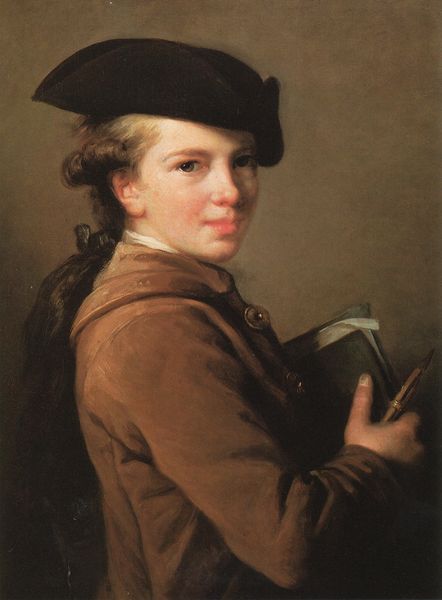
Titel: Étienne Vigée (The artist's brother)
Künstler: Élisabeth Vigée Le Brun
Standort: Saint Louis (Missouri)
Institution: The Saint Louis Art Museum
Schlagwörter: blätter, feder, gemälde, hand, mann, schatten, ocker, braun, daumen, finger, frankreich, frau, haar, hell, hintergrund, hut, licht, mund, nase, ohr, profil, schwarz, stirn, weiss, blick, rot, malerei, schleife, anzug, blond, jacke, jung, kappe, mütze, arm, augen, falten, federn, gesicht, halten, kragen, lang, stehen, ärmel, bildnis, holland, niederlande, portrait, porträt, auge, haare, halbfigur, mantel, kind, england, gainsborough, kinn, knopf, lippen, locke, locken, ohren, rosa, schulter, perücke, kopfbedeckung, lächeln, wangen, papier, unterlagen, schule, ausdruck, matt, hands, hat, oil, red, soldier, white, tafel, black, dark, dark hair, face, hair, nose, old, painting, wall, woman, yellow, zopf, riemen, brauen, seitenansicht, thomas, oil painting, pink, brown, dreiviertelansicht, junge, teint, knöpfe, dreiviertelprofil, ton in ton, knabe, buch, zettel, strahlen, jugend, dreiviertel, portait, seite, bleistift, dreispitz, chardin, tasche, pinsel, stift, heft, jüngling, profile, junger mann, halbprofil, männlich, halbporträt, student, zeichnen, dreiviertelporträt, schreiben, lässig, man, skin, brauntöne, leder, ear, girl, head, orange, young, mappe, boy, child, eyes, male, prince, ribbon, gurt, america, light, side, mild, schreiber, paper, schüler, kladde, schüchtern, griffel, nasenspitze, röte, gaze, look, klassik, color, shadow, brow, chin, coat, mouth, realism, buttons, sketch, tail, french, knick, books, curls, jacket, pen, quill, smile, youth, englisch, curl, british, papers, pferdeschwanz, kapuze, person, umdrehung, zupf, jugendlich, human, royal, zeichenstift, cheeks, pose, art, artist, school, study, pencil, constable, english, draw, eye, rose, american, fingers, book, learn, learning, brush, figure, lips, long, long hair, shade, paint, cheek, eyebrows, eat, daumenfinger, de la tour, füller, halbpoträt, hefter, kufgelschreiber, kunstschüler, la tour, langhaar, malstift, mante, mädchen, rever, reynolds, schulterstueck, zutraulich, masculine, vermeer, langes haar, academic, plain, forehead, son, hold, button, scholar, dreieckshut, kut, blonde, wig, glare, boring, schoolboy, lächlen, handsome, grand tour, class, european, colony, holding, greuze, right, aristocrat, brunette, 18th century, frisusr, portret, boy olding book, boy holding book, brows, whipper snapper, notebook, antebellum, tri corner hat, pony tail, mozart, blatt, pupil, sketchbook, paintbrush, guy, nails, browns, diary, thumb, 1800s, lesson, brown eyes, 17th century, classicst, colonies, rosey cheeks, pens, paintbrushes, hair tie, boat hat, pink lips, tricorn, bou, pubescent, satchel, brown coat, three quarter, sceptic, caot, botton, caucasian, sile, rosy cheeks, pencils, ribon, hombre, rosey, 1700s, androgenous, bass, lad, rosy cheekls, bueatifuk, churascuro, pirate boy, writing utensil, gril, geuze, three corner hat, three quarters, beautifull, drew, three quarter profile, paonytail, hat three corner hat